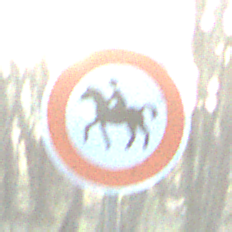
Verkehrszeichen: VerbotReiter
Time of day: SunriseSunset
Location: Outdoor (Nature)
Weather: Clear
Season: Winter
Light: Natural